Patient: sex M, age 61
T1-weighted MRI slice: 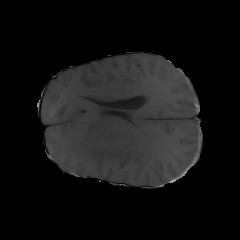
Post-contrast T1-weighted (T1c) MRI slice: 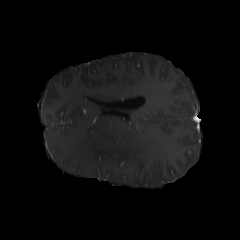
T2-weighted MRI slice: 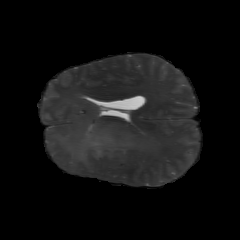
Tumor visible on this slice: yes
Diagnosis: Glioblastoma, IDH-wildtype
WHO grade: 4